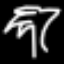
Label: palm tree